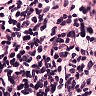
Metastatic tissue present: no